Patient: sex F, age 39
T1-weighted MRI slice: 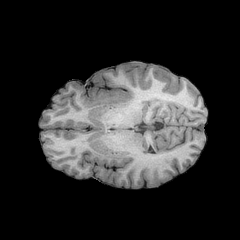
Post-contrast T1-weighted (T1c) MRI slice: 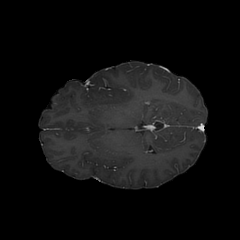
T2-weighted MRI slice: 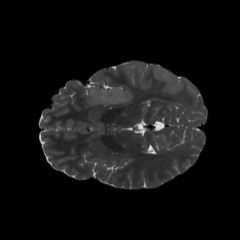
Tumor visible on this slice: yes
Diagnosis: Astrocytoma, IDH-mutant
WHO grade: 2